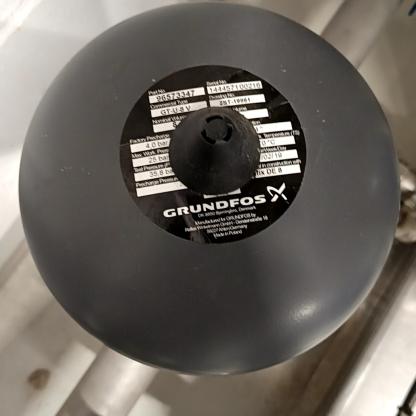
Klasa: tabliczka-znamionowa